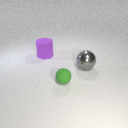
small green rubber sphere in front of large gray metal sphere